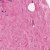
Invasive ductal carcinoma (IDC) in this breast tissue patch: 0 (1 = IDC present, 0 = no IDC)